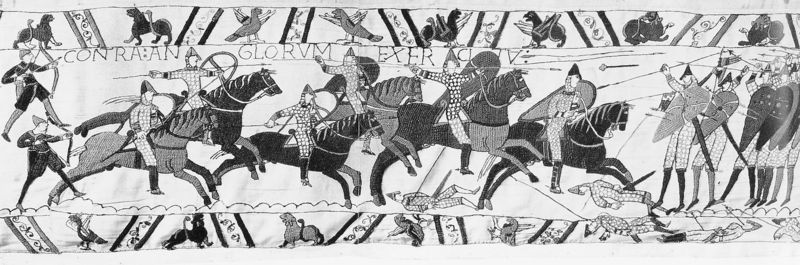
Titel: Teppich von Bayeux
Institution: Bayeux, Städtisches Museum
Schlagwörter: angriff, kampf, vogel, tiere, teppich, vögel, stickerei, pferd, pferde, reiter, bogen, krieg, schlacht, lanze, soldaten, bordüre, inschrift, streifen, bögen, schild, schilder, schwerter, tote, engländer, helm, ritter, feldzug, rüstung, sieg, helme, löwen, kavallerie, krieger, greif, lanzen, löwe, speer, speere, gefallene, pfeil, pfeile, schilde, rüstungen, kamp, contra, pfeil und bogen, bayeux, hastings, soldatne, normannen, glorum, ana, exer, lanze#schlacht, ritterkamp, reiterkamp